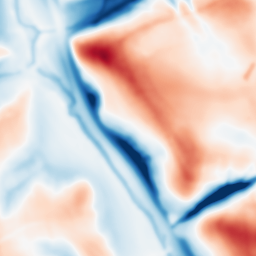
Category: multiscale
Decomposition family: dog_multiscale
Decomposition parameters: sigma_ratio: 1.6
n_scales: 5
base_sigma: 2
Upsampling method: bilinear
Upsampling parameters: scale: 8
Upsampling scale: 8